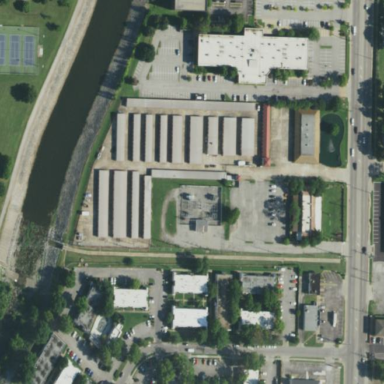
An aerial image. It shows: Storage rental shop.